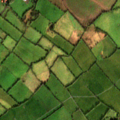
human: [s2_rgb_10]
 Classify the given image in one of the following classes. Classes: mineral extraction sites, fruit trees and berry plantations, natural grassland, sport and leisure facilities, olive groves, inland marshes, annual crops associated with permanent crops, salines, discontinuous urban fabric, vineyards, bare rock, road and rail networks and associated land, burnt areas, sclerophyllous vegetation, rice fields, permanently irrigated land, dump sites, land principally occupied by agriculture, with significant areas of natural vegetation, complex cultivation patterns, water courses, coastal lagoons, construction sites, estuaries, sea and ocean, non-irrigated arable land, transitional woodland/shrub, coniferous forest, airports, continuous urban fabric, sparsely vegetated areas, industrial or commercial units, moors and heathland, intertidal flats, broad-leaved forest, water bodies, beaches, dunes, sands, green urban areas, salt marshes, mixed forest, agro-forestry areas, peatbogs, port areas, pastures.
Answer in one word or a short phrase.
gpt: non-irrigated arable land, pastures, complex cultivation patterns